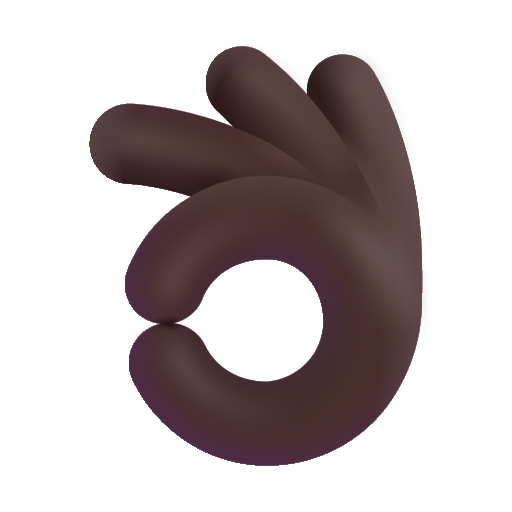
ok hand color dark